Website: macys
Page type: cart
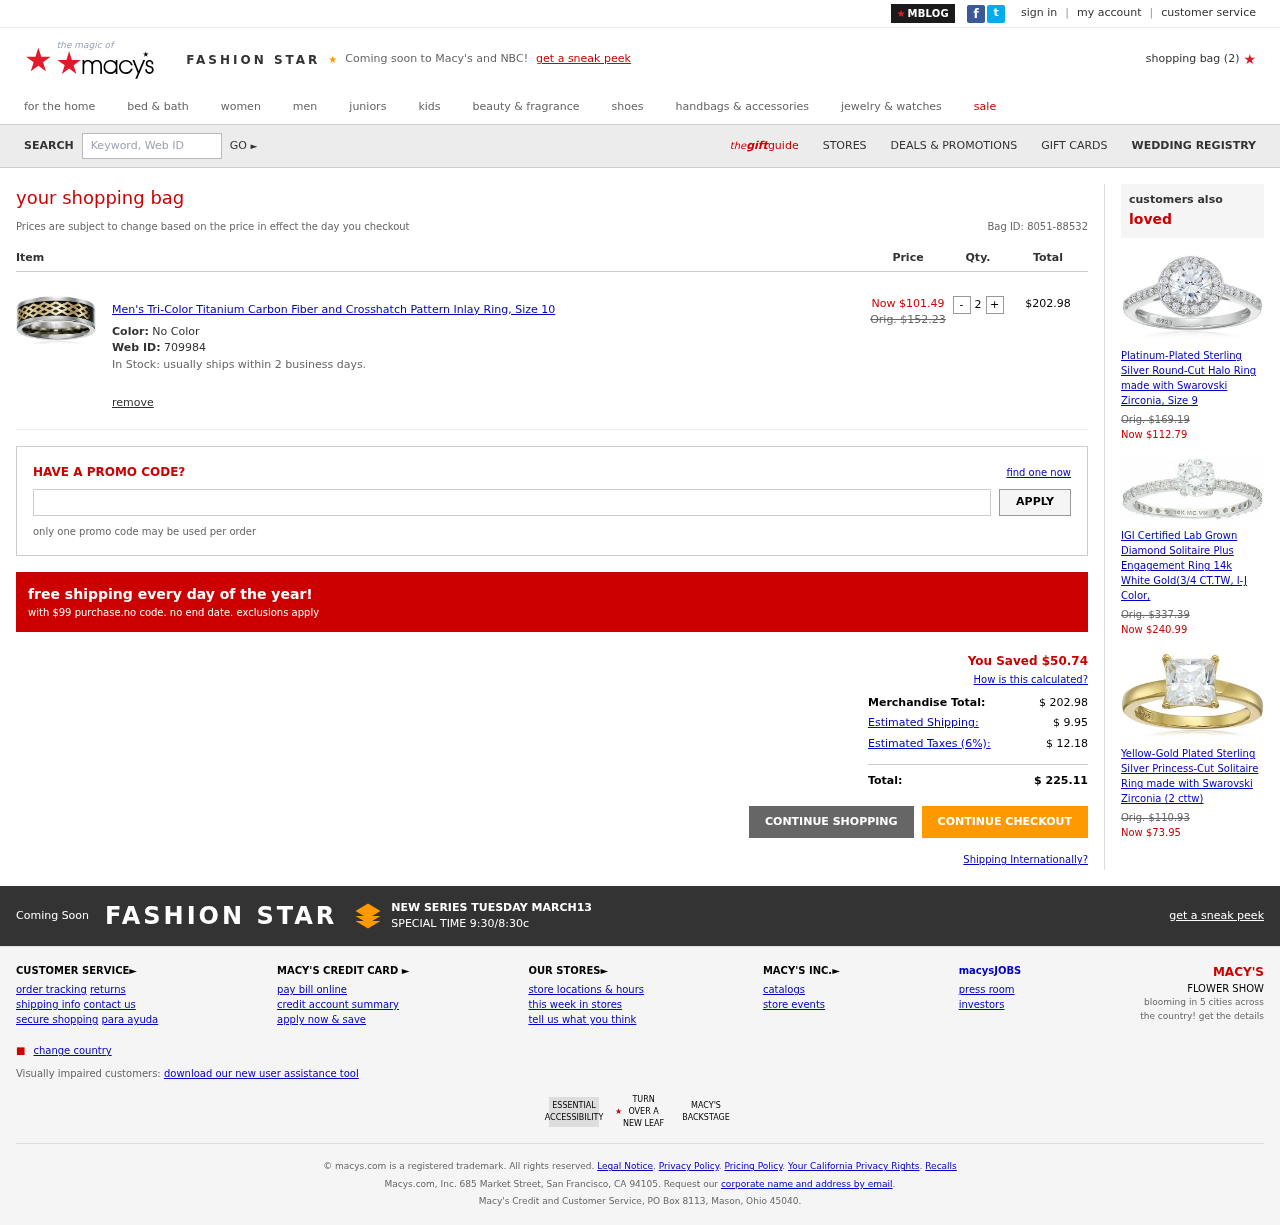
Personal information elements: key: PII_PROMO_CODE
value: DEAL2342
Product elements: key: PRODUCT1_NAME
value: Men's Tri-Color Titanium Carbon Fiber and Crosshatch Pattern Inlay Ring, Size 10
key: PRODUCT1_PRICE
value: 101.49
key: PRODUCT1_QUANTITY
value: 2
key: PRODUCT2_NAME
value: Platinum-Plated Sterling Silver Round-Cut Halo Ring made with Swarovski Zirconia, Size 9
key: PRODUCT2_PRICE
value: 112.79
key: PRODUCT3_NAME
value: IGI Certified Lab Grown Diamond Solitaire Plus Engagement Ring 14k White Gold(3/4 CT.TW, I-J Color,
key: PRODUCT3_PRICE
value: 240.99
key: PRODUCT4_NAME
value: Yellow-Gold Plated Sterling Silver Princess-Cut Solitaire Ring made with Swarovski Zirconia (2 cttw)
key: PRODUCT4_PRICE
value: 73.95
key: PRODUCT1_SKU
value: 709984
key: PRODUCT1_ORIGINAL_PRICE
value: Orig. $152.23
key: PRODUCT1_TOTAL
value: $202.98
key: PRODUCT2_ORIGINAL_PRICE
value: Orig. $169.19
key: PRODUCT3_ORIGINAL_PRICE
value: Orig. $337.39
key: PRODUCT4_ORIGINAL_PRICE
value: Orig. $110.93
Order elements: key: ORDER_NUM_ITEMS
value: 2
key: ORDER_ID
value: Bag ID: 8051-88532
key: ORDER_SAVINGS
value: $50.74
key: ORDER_SUBTOTAL
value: $ 202.98
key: ORDER_SHIPPING_COST
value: $ 9.95
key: ORDER_TAX
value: $ 12.18
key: ORDER_TOTAL
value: $ 225.11